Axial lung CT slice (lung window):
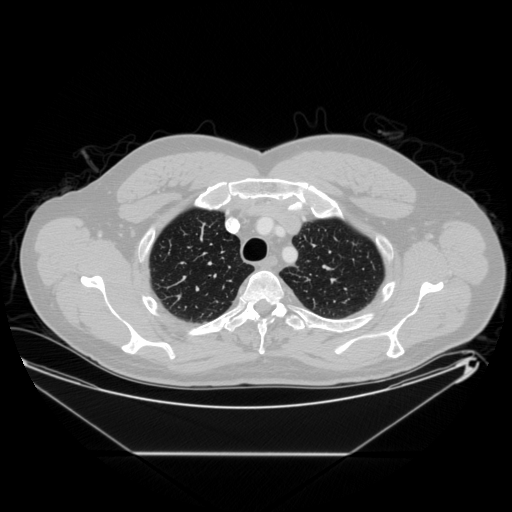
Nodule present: no